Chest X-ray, PA view. Patient: 45 years old, sex F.
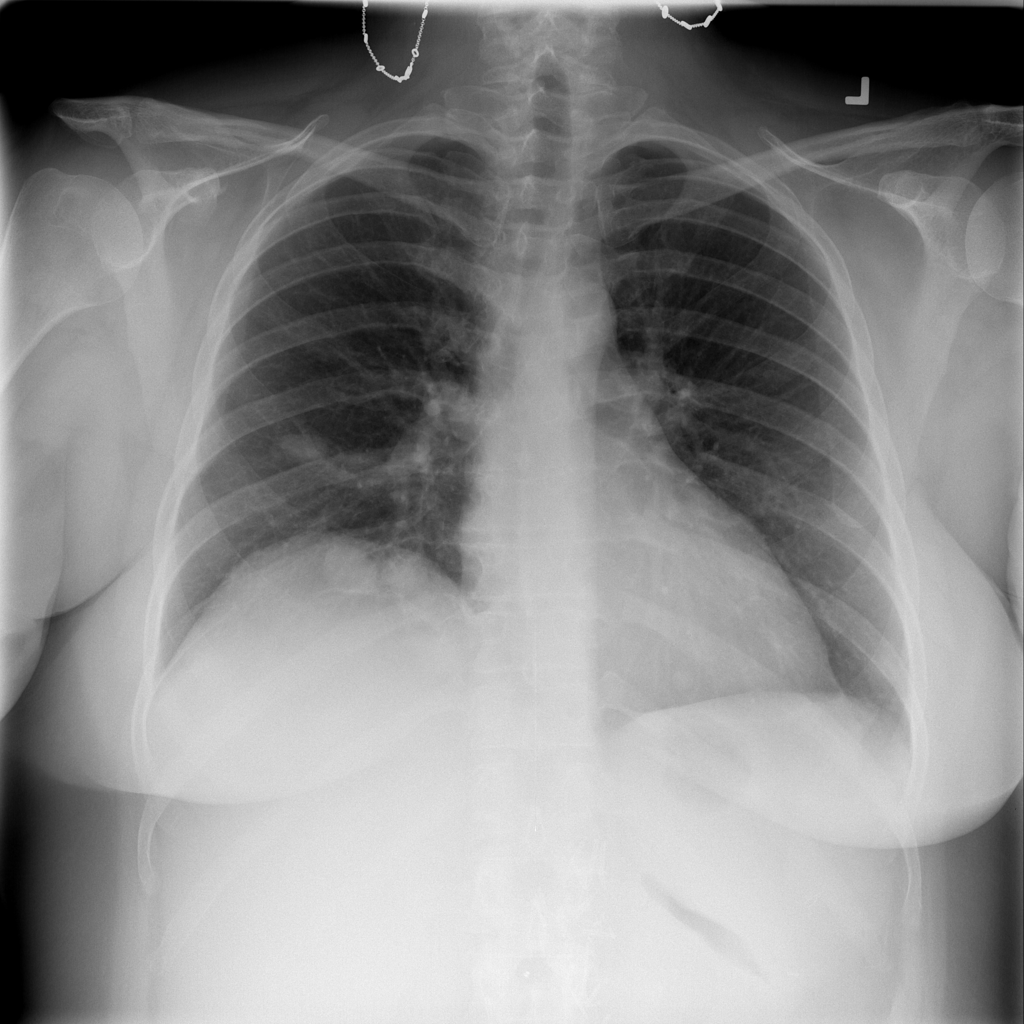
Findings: Nodule